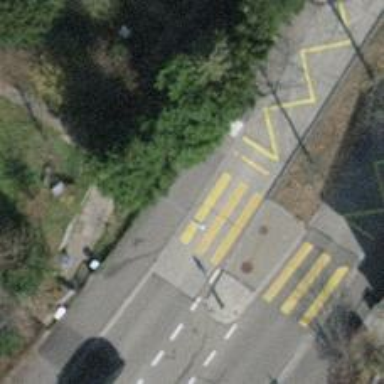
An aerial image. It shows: Platform for public transport is situated by the road.